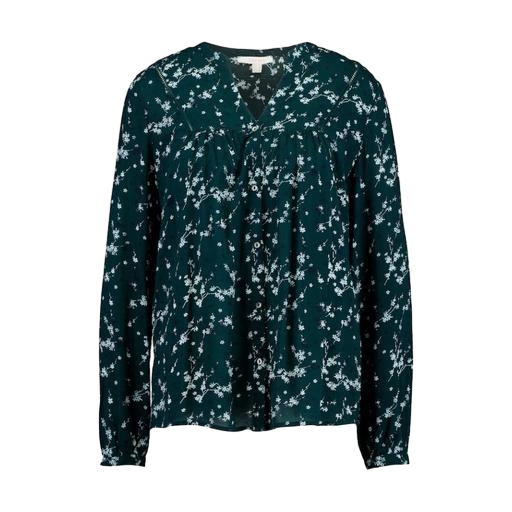
green ray floral-printed blouse, green floral-print gauze blouse, green floral print blouse, white background